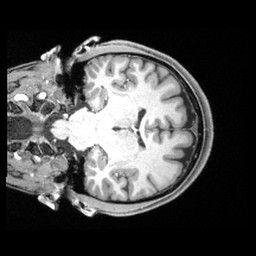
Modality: T1w
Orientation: coronal
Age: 27
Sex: female
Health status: healthy
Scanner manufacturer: siemens
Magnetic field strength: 3 T
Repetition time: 2.4 s
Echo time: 0.00194 s